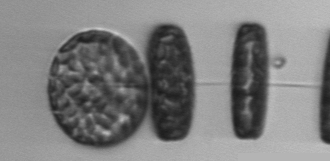
Label: Thalassiosira